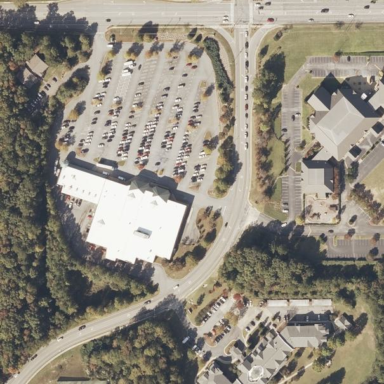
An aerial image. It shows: Commercial building.